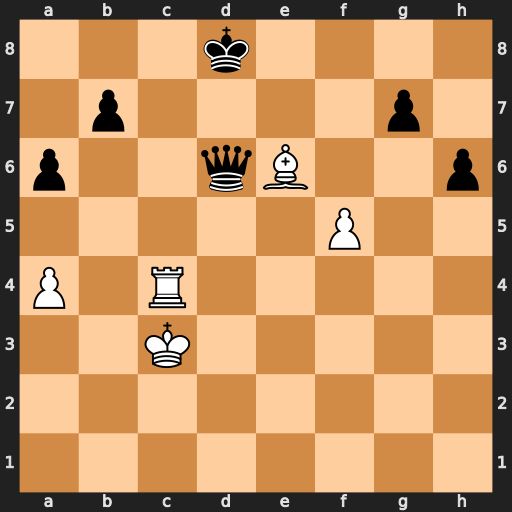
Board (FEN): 3k4/1p4p1/p2qB2p/5P2/P1R5/2K5/8/8
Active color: w
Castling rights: -
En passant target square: -
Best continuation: Rd4 Ke7 Rxd6